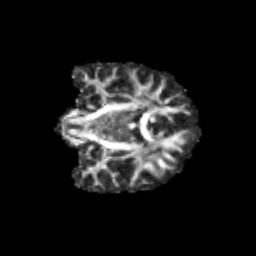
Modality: FA
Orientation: coronal
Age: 13
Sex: female
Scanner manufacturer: siemens
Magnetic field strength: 3 T
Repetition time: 3.8 s
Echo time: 0.07 s